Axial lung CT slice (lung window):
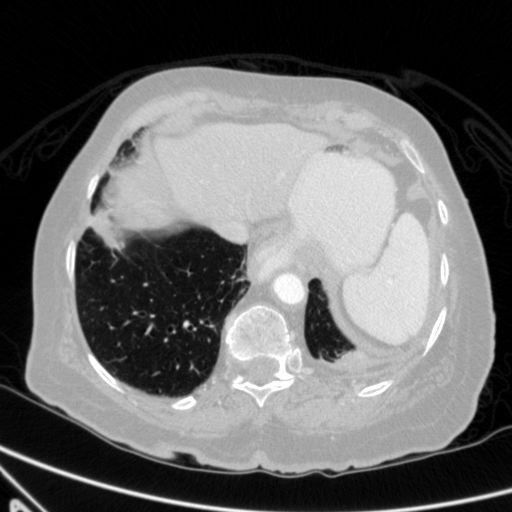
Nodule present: no